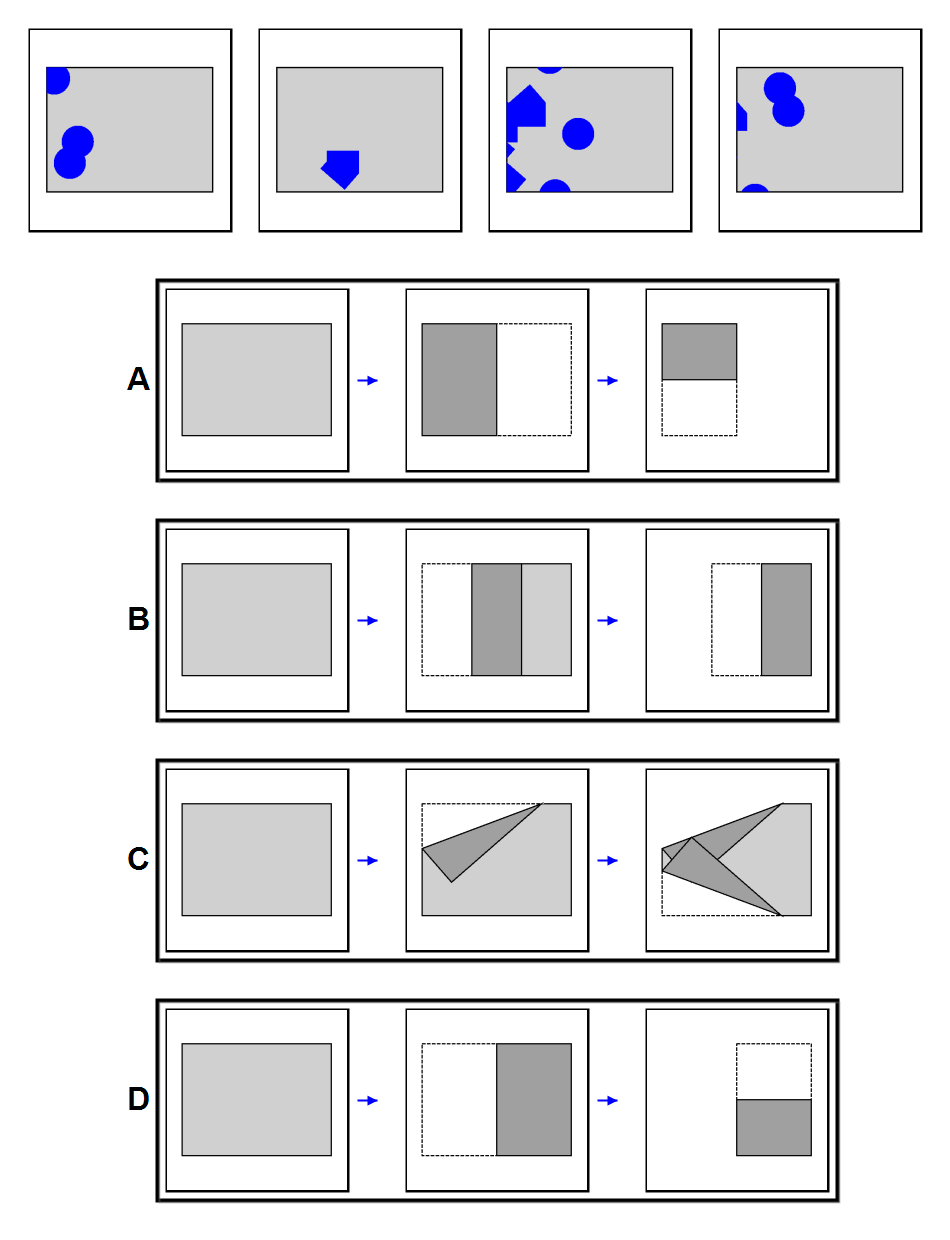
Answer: C